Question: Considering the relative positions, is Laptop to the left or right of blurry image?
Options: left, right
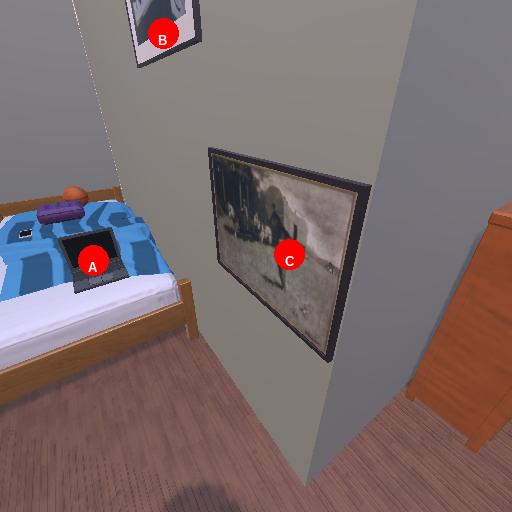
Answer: left